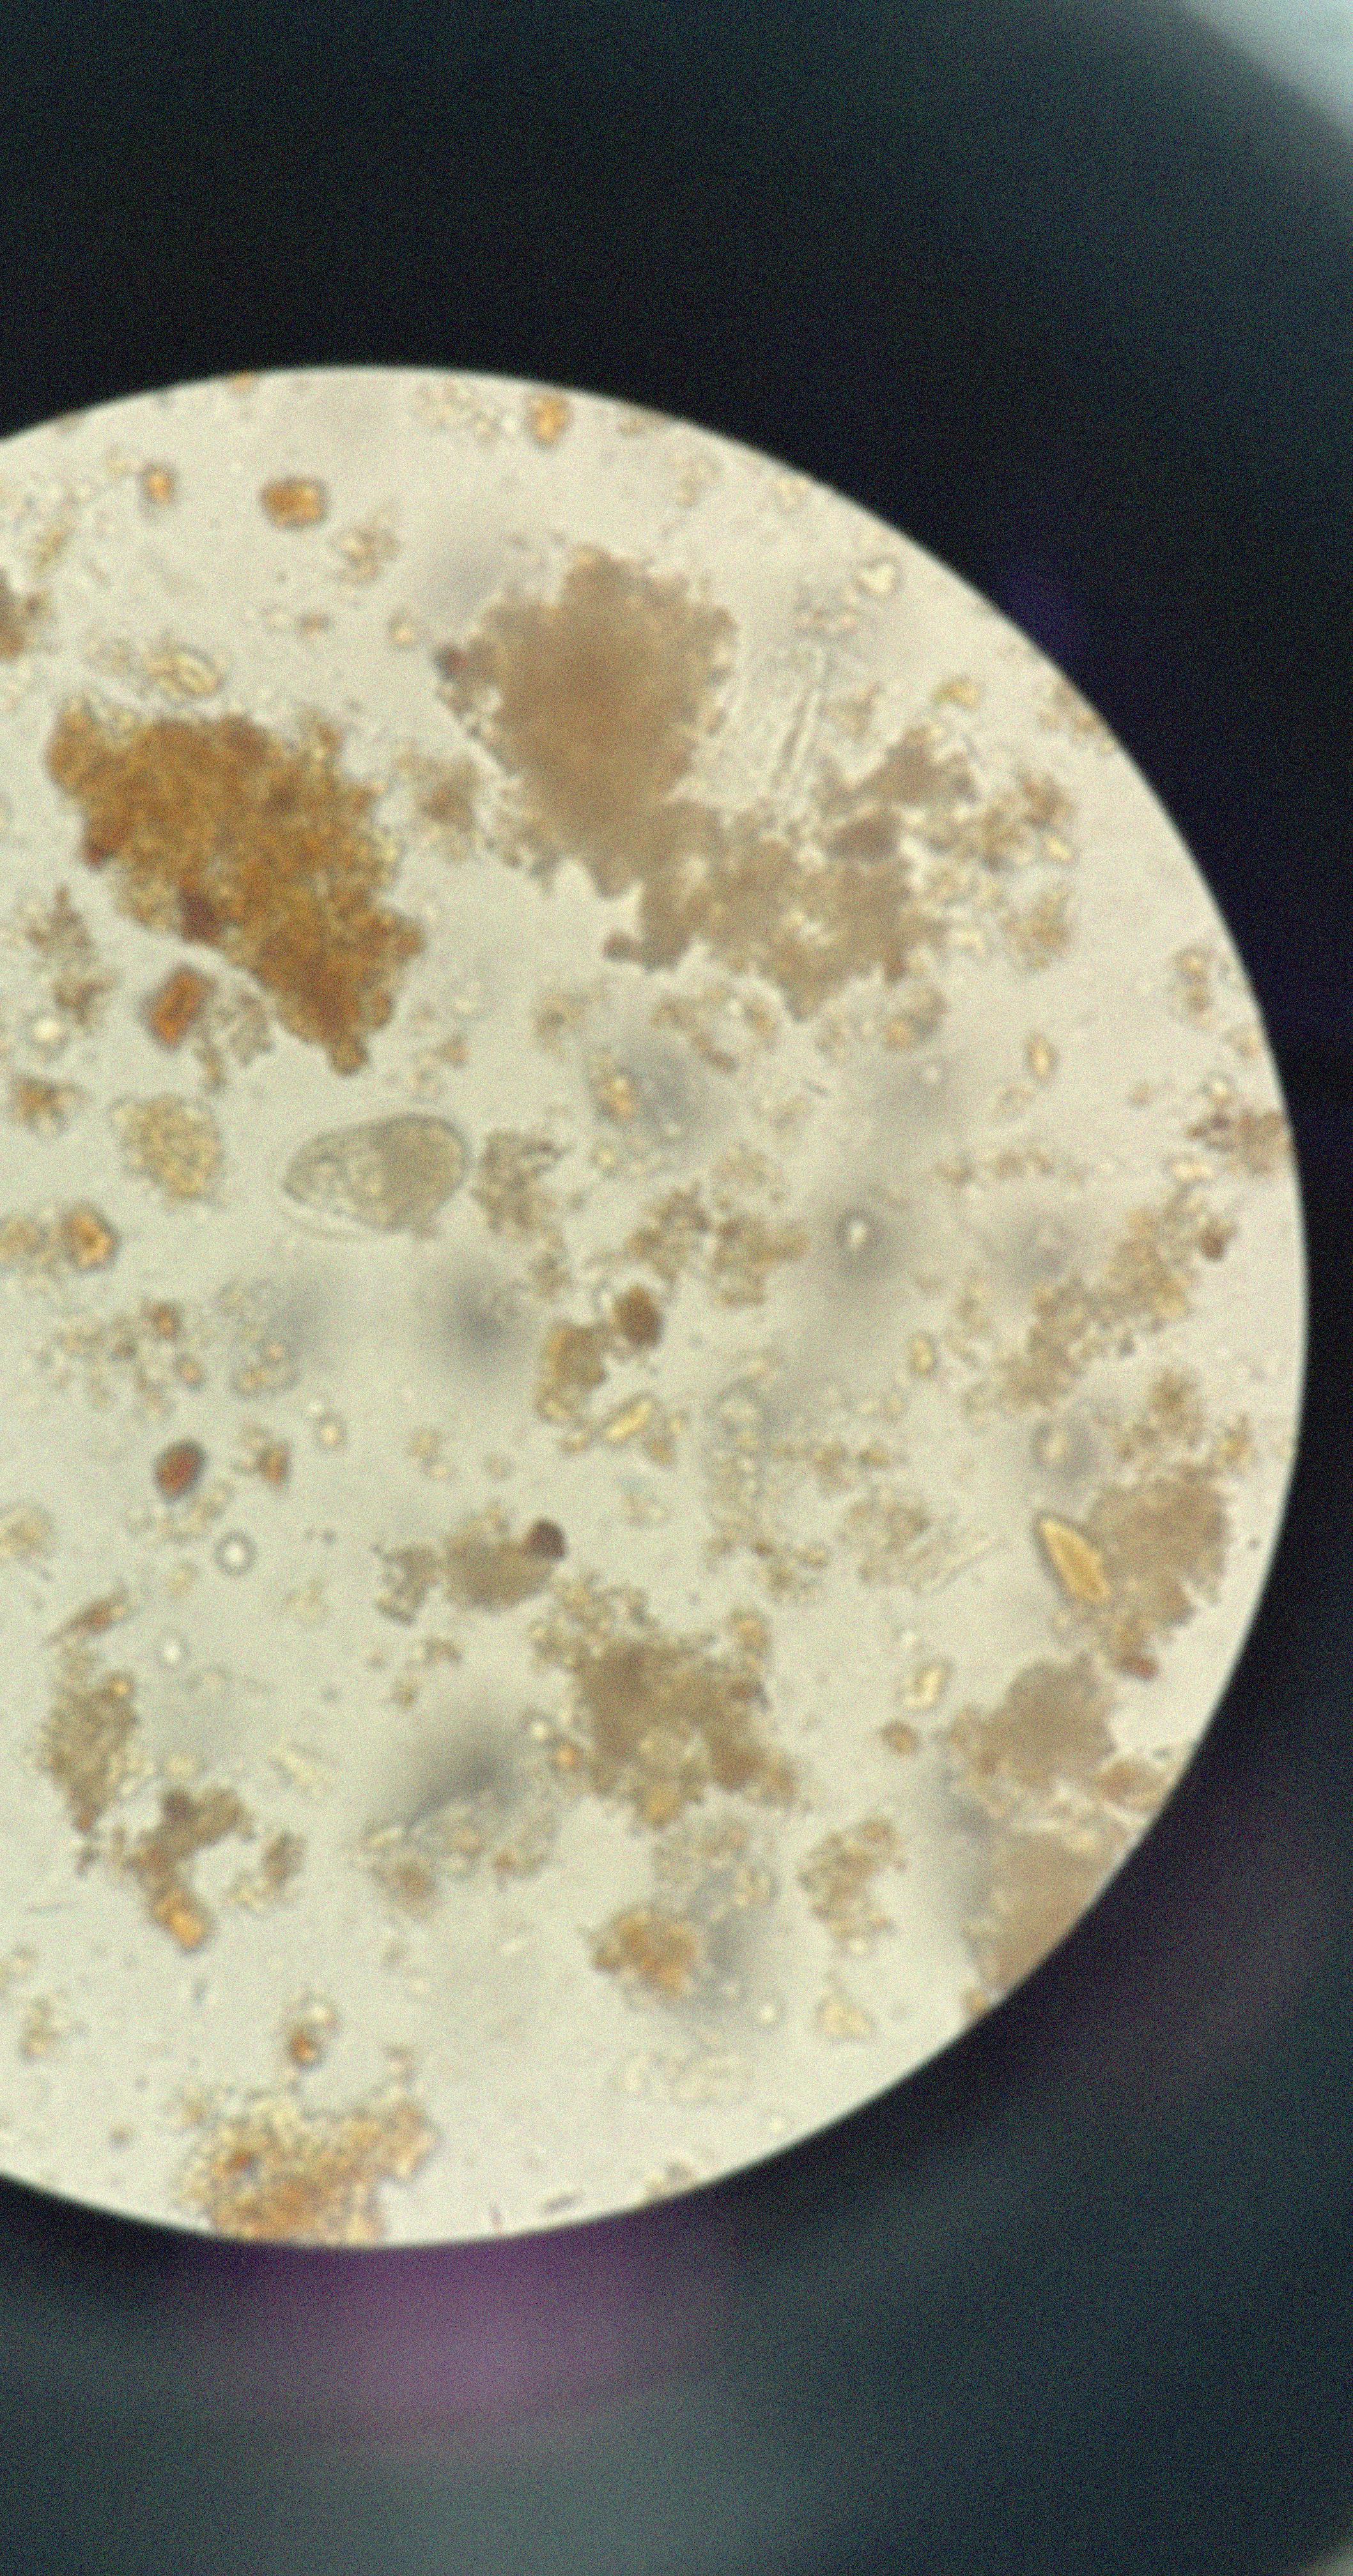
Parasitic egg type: Hookworm egg